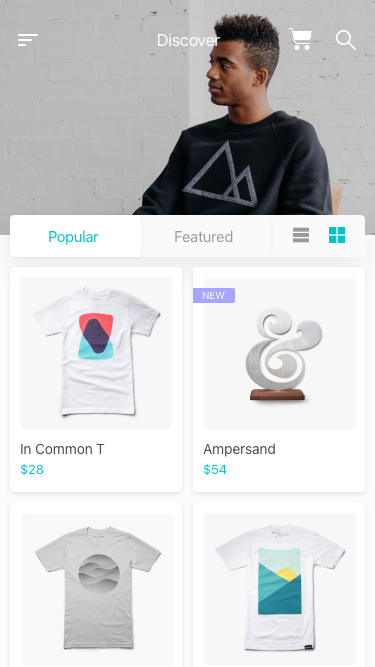
Text in this UI design:
Discover
Popular
Featured
New
Ampersand
$54
In Common T
$28